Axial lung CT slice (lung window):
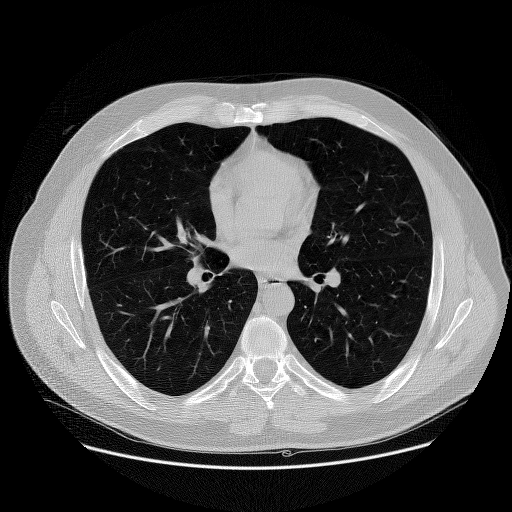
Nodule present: no